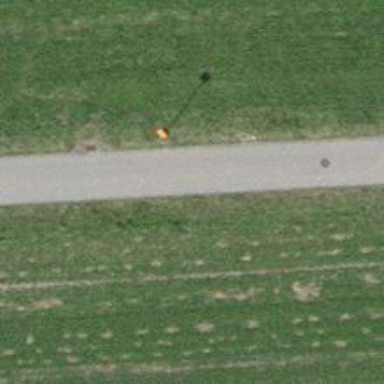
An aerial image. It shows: Pipeline marker.